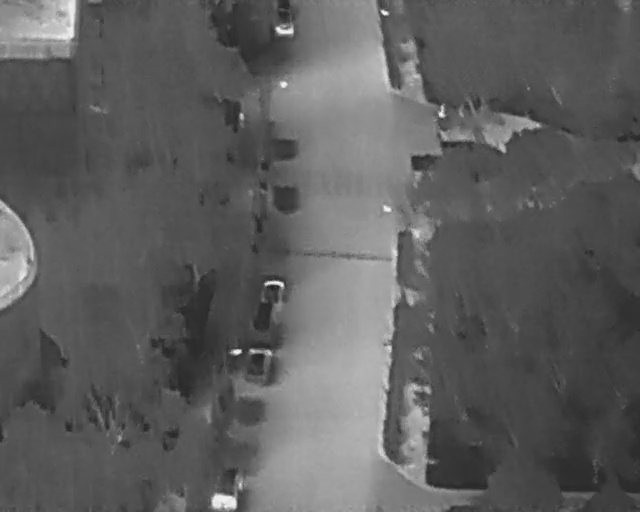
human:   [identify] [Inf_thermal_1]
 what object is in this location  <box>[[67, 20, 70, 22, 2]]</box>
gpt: <ref>1 medium person at the top</ref>

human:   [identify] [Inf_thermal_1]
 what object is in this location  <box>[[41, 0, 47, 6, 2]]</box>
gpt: <ref>1 medium car at the top</ref>

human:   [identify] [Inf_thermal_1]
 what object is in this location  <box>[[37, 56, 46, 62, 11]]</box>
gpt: <ref>1 medium car at the center</ref>

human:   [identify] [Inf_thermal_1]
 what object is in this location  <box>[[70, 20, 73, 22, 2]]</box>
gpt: <ref>1 small person at the top right</ref>